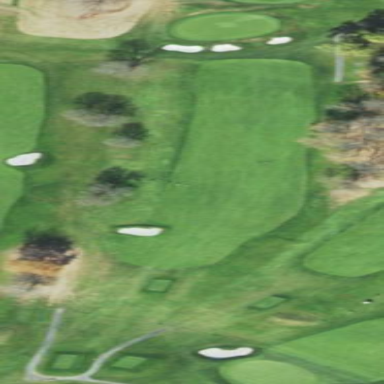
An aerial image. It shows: Golf pitch for leisure land.